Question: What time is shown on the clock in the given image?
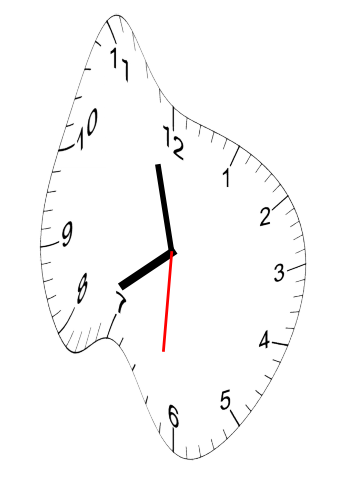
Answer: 07:57:31